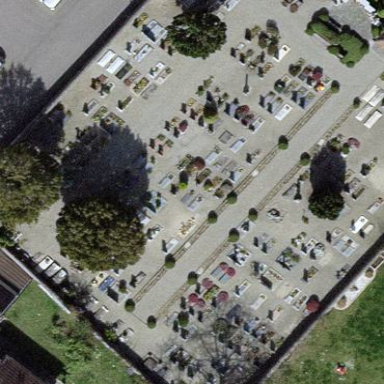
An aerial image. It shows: Cemetery.